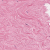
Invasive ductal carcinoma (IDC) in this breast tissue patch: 0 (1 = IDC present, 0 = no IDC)